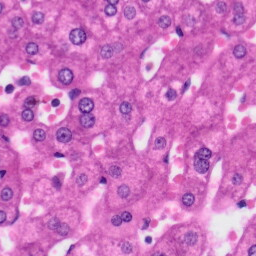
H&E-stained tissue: Liver